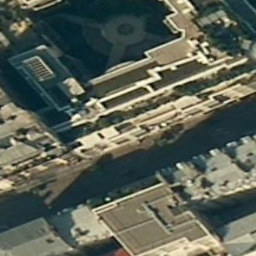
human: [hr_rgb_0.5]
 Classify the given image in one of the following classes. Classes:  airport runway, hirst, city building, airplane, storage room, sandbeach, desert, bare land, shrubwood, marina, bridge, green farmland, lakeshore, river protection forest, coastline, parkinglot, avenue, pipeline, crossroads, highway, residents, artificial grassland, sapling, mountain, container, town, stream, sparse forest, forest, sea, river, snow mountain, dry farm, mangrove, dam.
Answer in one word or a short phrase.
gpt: city building